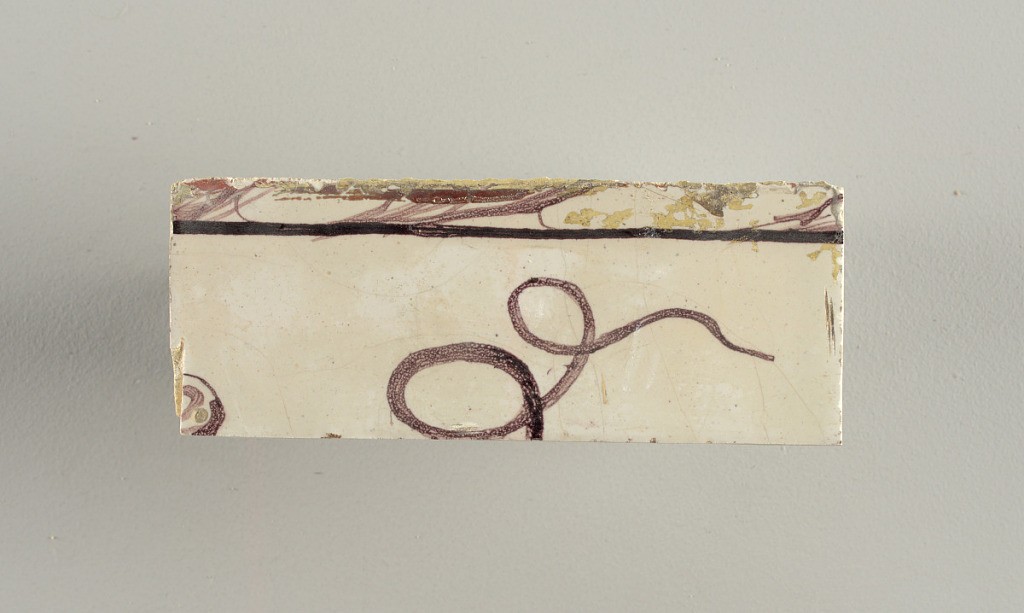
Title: Wall facing
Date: ca. 1725
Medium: tin-glazed earthenware, underglaze
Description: Running design for a frieze or a dado, composed of scrolls of foliage and strapwork, and four repeating motifs--a seated woman in a small upright oval medallion, a putto seated on a rocailled base, and strapwork in axial pattern.  The various panels, A to F, show various repeats of the same design, all being five tiles high and a varying number of tiles wide.